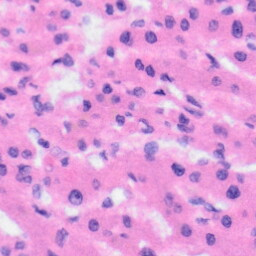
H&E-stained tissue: Liver